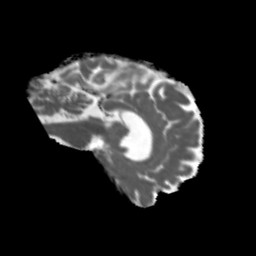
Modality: MD
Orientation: sagittal
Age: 70
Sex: male
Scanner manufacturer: siemens
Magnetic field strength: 3 T
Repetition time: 5.47 s
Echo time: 0.0854 s